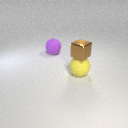
large yellow rubber sphere below small brown metal cube